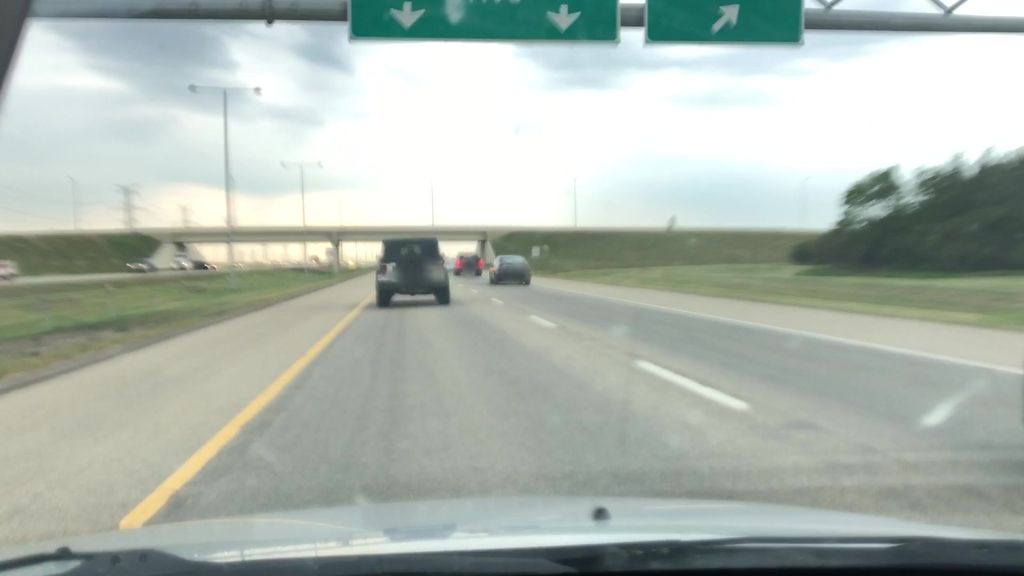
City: edmonton